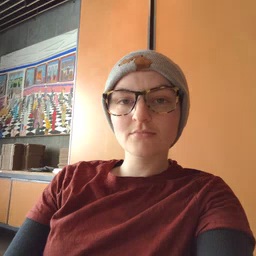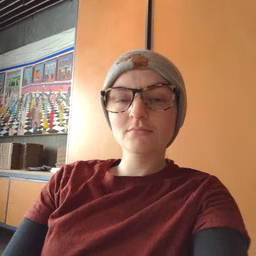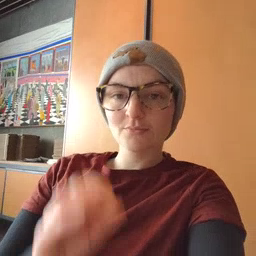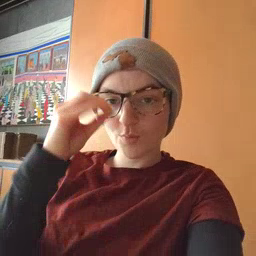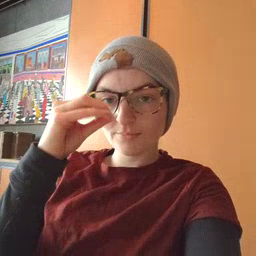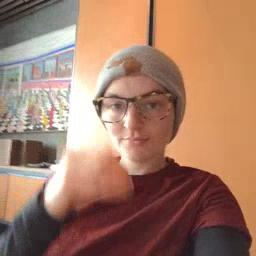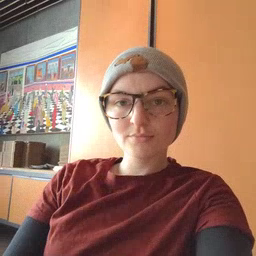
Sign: owl